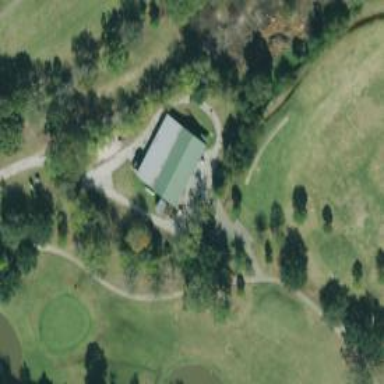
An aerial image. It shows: Path designated for golf carts.